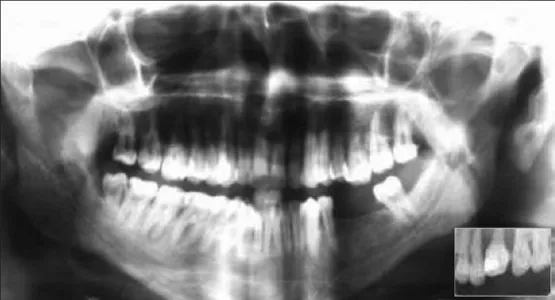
Orthopantamograph and IOPA radiograph showing bone loss in relation to 16 and 17.
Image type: radiology (x_ray)